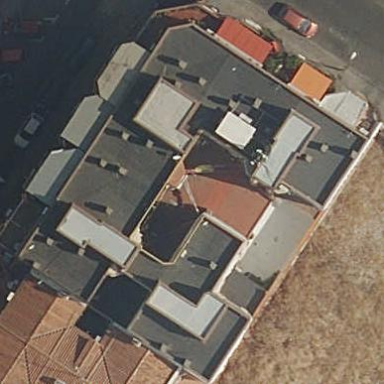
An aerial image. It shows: Block of apartments with flat roofs.